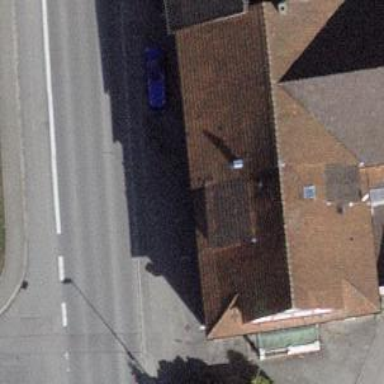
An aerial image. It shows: Bar.